【题型】填空题　【知识点】立体几何　【难度】easy
如图，圆锥$PO$的底面直径和高均是$a$，过$PO$上一点$O'$作平行于底面的截面，以该截面为底面挖去一个圆柱，则该圆柱体积的最大值为 \underline{\quad\quad}．

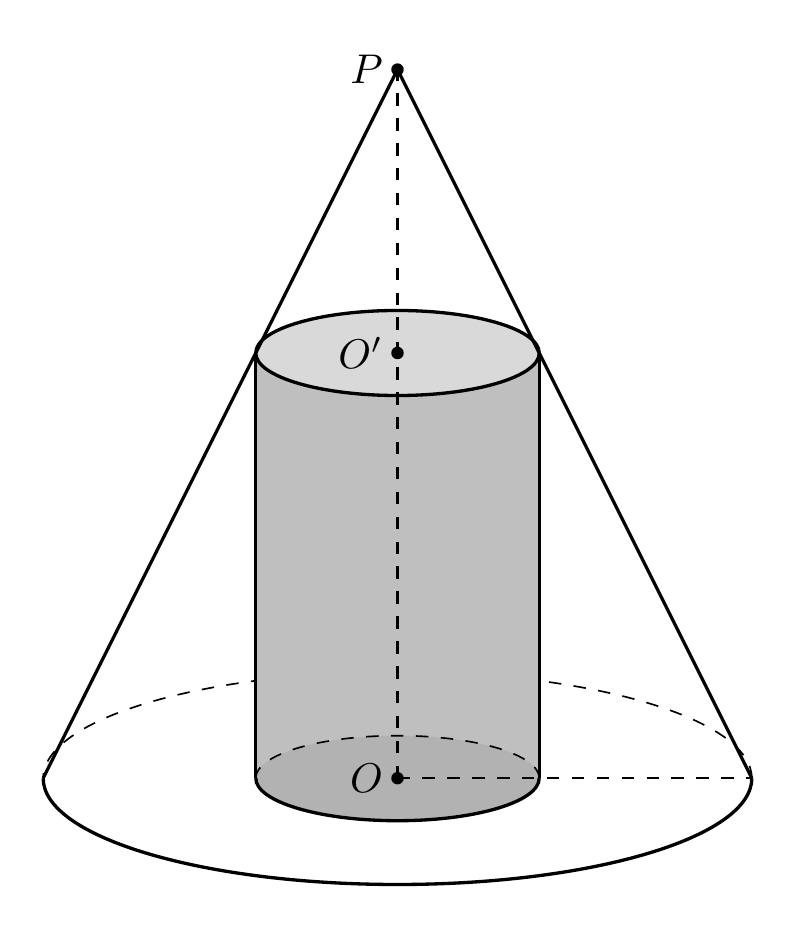
【解答】
【答案】$\frac{\pi a^3}{27}$．

【分析】设圆柱的底面半径为$r$，高为$h$，由相似得$h=a-2r$，求出圆柱体积，利用导数求得最大值．

【解答】设圆柱的底面半径为$r$，高为$h$，则由相似可得$\frac{r}{\frac{a}{2}}=\frac{a-h}{a}$，

即$h=a-2r$．令$h>0$，结合$r>0$，则$0<r<\frac{a}{2}$，

圆柱的体积$V=\pi r^2h=\pi r^2(a-2r)=a\pi r^2-2\pi r^3$，

$V'=2a\pi r-6\pi r^2=2\pi r(a-3r)$，

$0<r<\frac{a}{3}$时，$V'>0$，$\frac{a}{3}<r<\frac{a}{2}$时，$V'<0$，

即当$r\in(0,\frac{a}{3})$，$V$单调递增；当$r\in(\frac{a}{3},\frac{a}{2})$，$V$单调递减，

所以当$r=\frac{a}{3}$时，$V_{\max}=\frac{\pi a^3}{27}$．

故答案为：$\frac{\pi a^3}{27}$．

【点评】本题考查几何体的体积的最值的求解，导数的综合应用，属中档题．